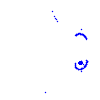
Particle: pion